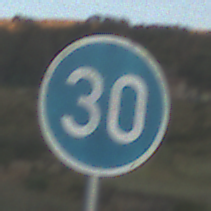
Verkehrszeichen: VorgeschriebeneMindestgeschwindigkeit
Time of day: SunriseSunset
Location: Outdoor (RoadRail)
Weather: PartlyCloudy
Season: NotSpecified
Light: Natural